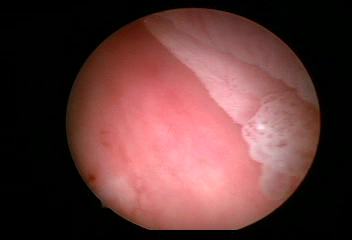
Modality: WLC
Class: Malignant
Subclass: HighGradePapillary
Lesion: L1
Stage: Ta
Morphology: Papillary
Bladder cancer association: Yes
Annotated structures: Tumor